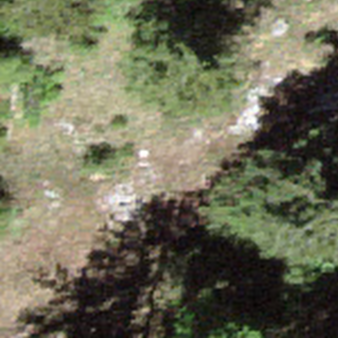
Label: other